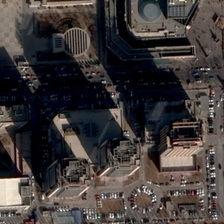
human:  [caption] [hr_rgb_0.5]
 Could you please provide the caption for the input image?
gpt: many buildings and parking lots are in a commercial area .

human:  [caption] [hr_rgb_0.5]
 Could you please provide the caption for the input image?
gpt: many buildings and parking lots are in a commercial area .

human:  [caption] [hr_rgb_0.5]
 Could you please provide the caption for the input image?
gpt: many buildings and parking lots are in a commercial area .

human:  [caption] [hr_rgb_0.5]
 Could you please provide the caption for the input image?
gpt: many buildings and parking lots are in a commercial area .

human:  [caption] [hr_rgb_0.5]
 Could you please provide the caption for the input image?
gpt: many buildings and parking lots are in a commercial area .